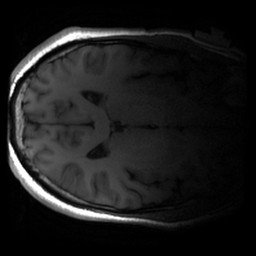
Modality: T1w
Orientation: axial